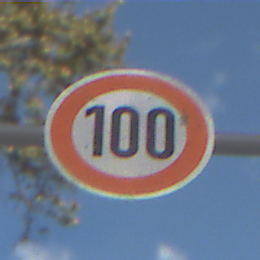
Verkehrszeichen: Geschwindigkeit100
Umgebung: Outdoor, Nature
Tageszeit: MorningAfternoon
Wetter: PartlyCloudy
Licht: Natural
Jahreszeit: NotSpecified
Kontrast: HighContrast